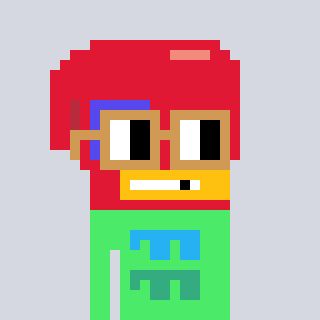
a pixel art character with square brown glasses, a boxing glove-shaped head and a teal-colored body on a cool background